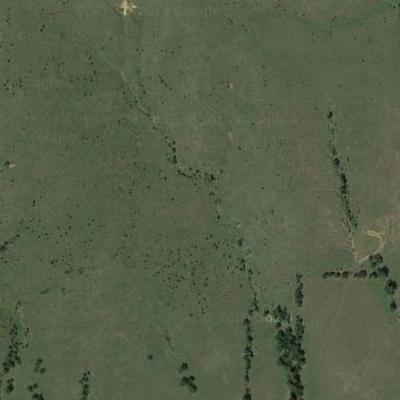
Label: aGrass